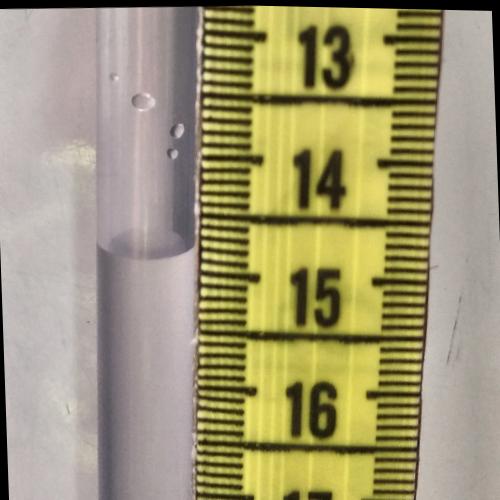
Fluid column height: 14.8 cm